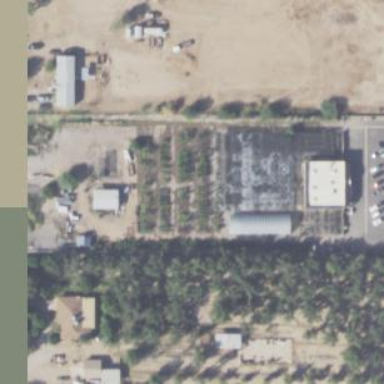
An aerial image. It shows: Plant nursery area.